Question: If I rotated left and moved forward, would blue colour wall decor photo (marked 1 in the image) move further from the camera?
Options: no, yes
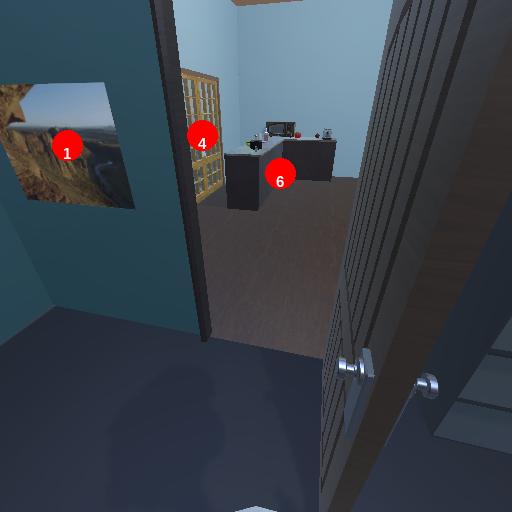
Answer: no